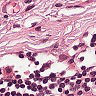
Metastatic tissue present: no